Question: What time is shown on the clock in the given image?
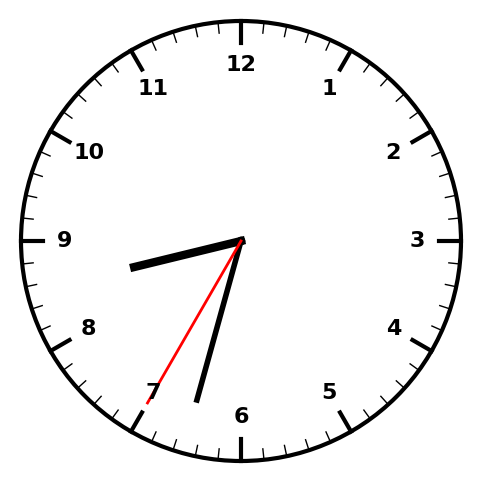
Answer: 08:32:35